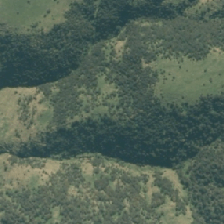
Land cover: grose_broom